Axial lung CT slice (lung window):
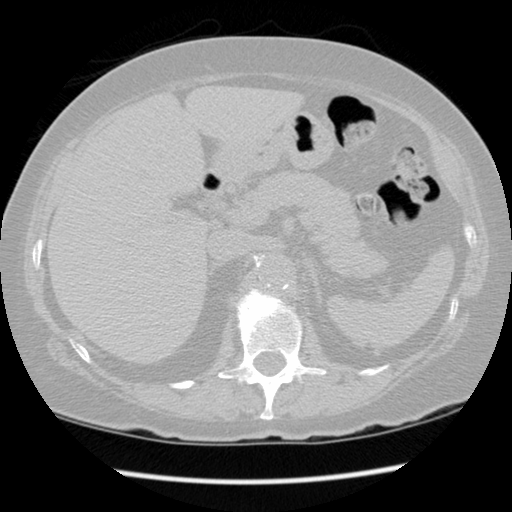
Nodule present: no